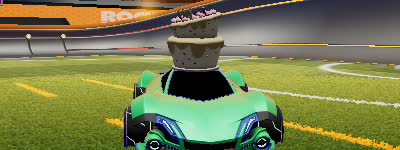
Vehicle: werewolf